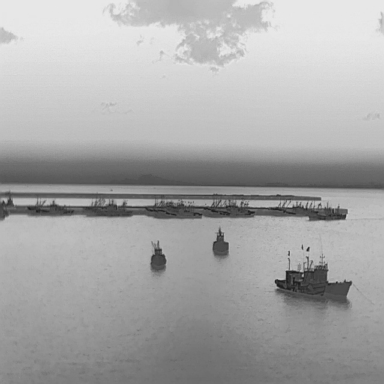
There are eight bulk_carriers in the infrared image.